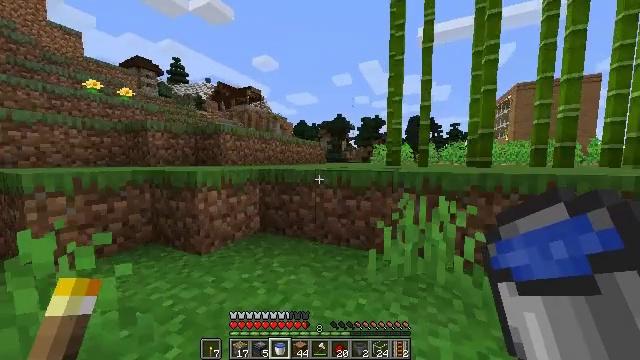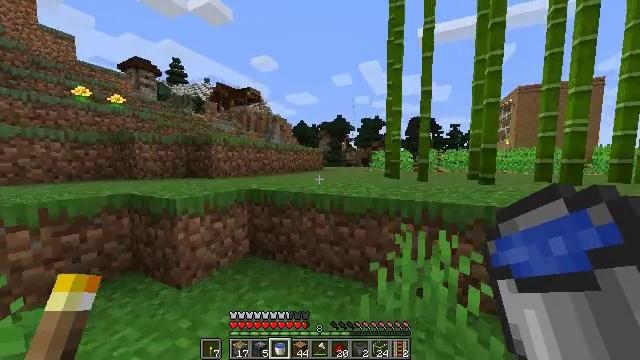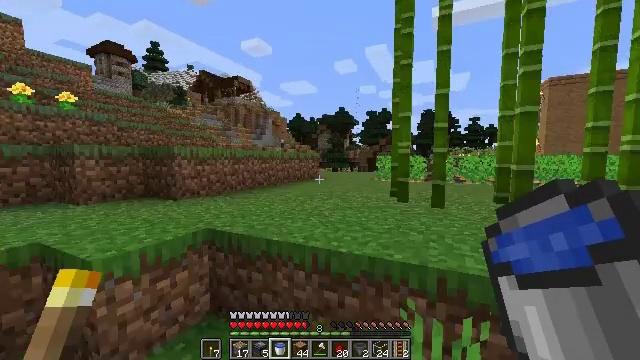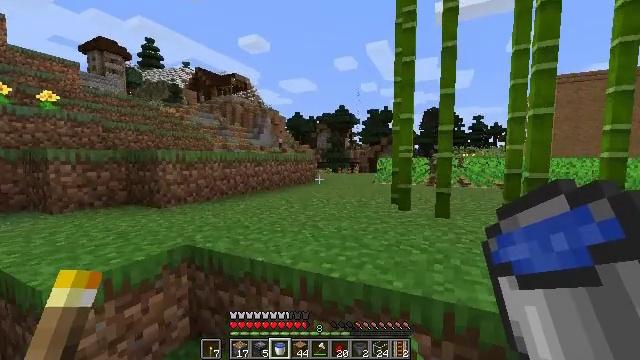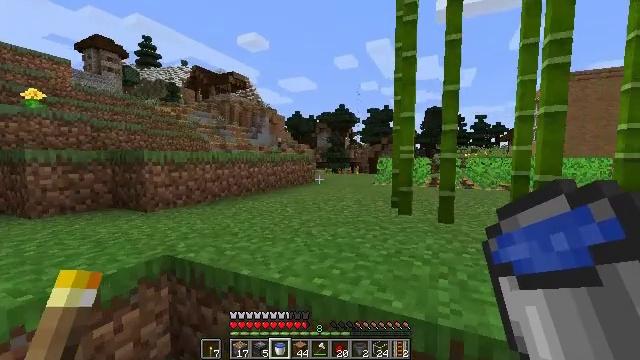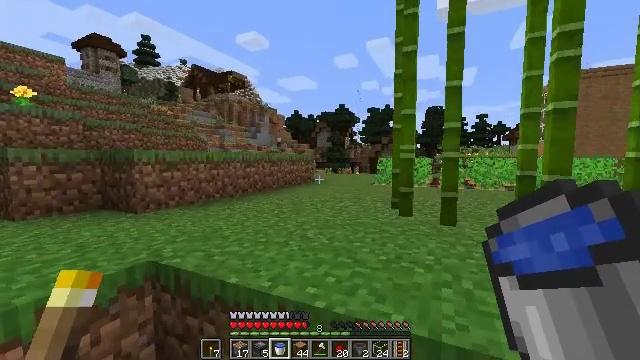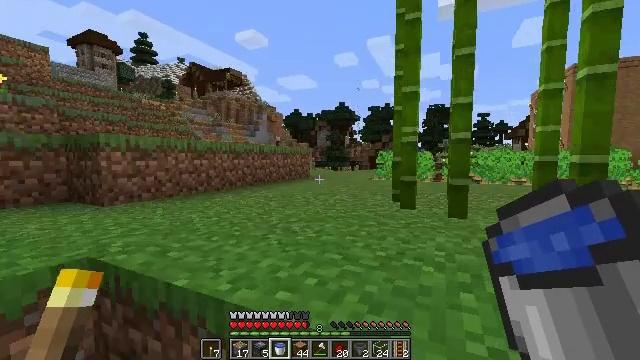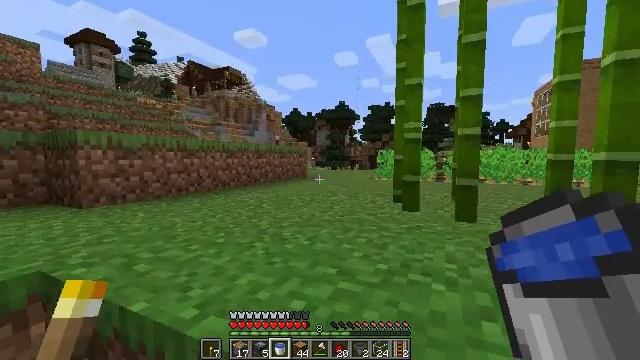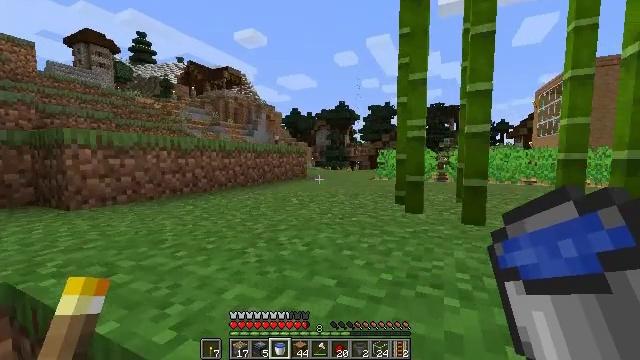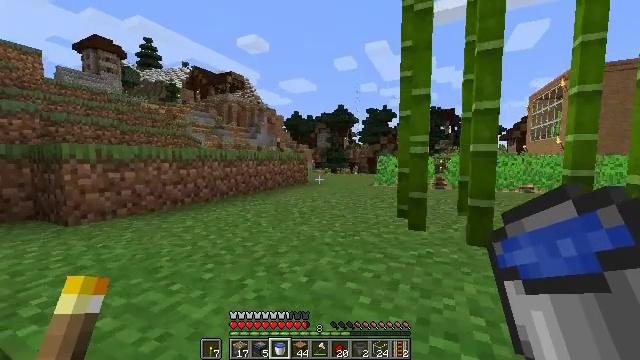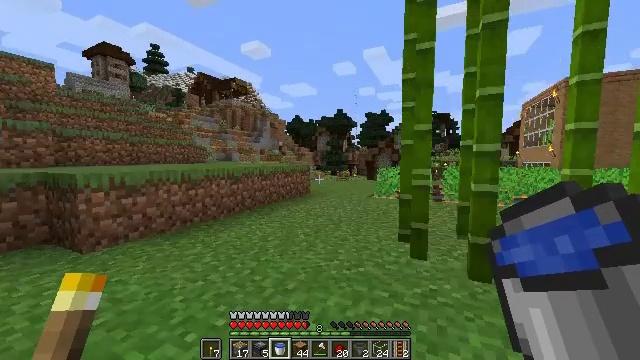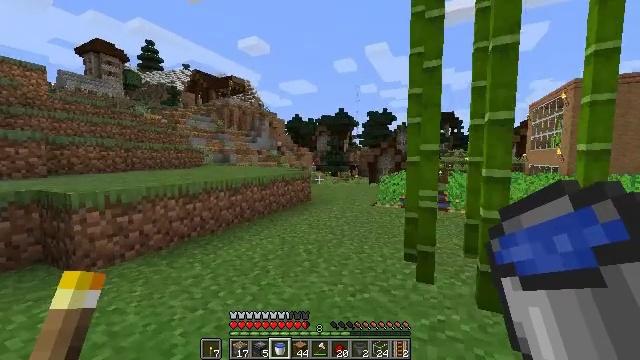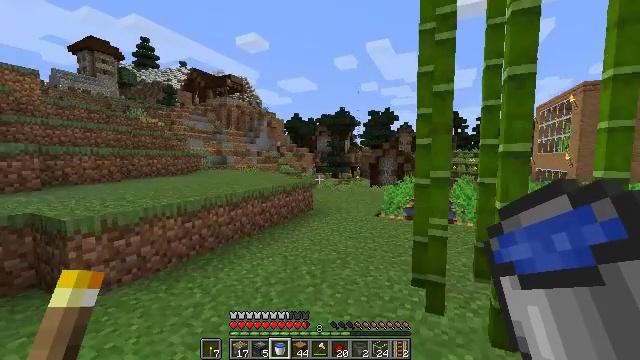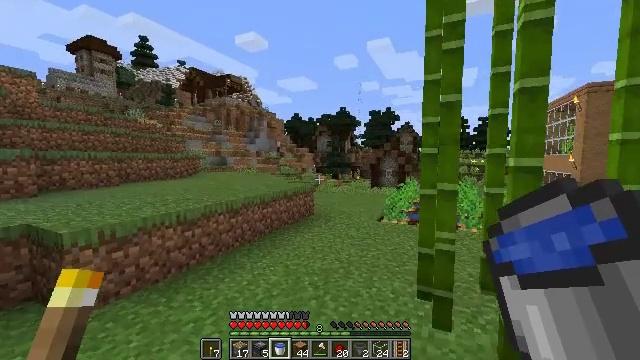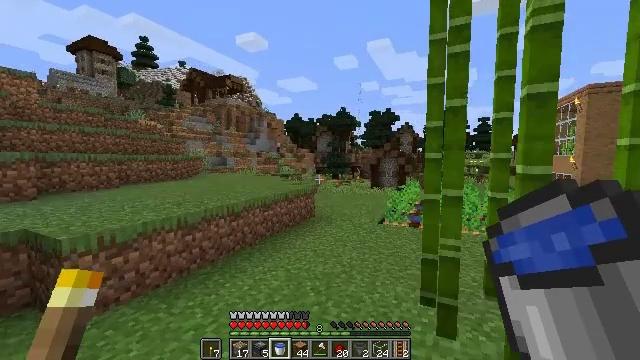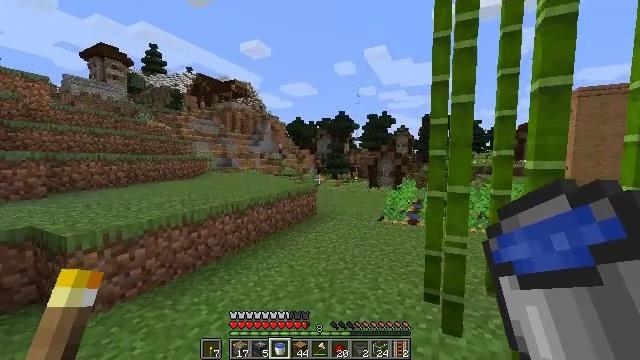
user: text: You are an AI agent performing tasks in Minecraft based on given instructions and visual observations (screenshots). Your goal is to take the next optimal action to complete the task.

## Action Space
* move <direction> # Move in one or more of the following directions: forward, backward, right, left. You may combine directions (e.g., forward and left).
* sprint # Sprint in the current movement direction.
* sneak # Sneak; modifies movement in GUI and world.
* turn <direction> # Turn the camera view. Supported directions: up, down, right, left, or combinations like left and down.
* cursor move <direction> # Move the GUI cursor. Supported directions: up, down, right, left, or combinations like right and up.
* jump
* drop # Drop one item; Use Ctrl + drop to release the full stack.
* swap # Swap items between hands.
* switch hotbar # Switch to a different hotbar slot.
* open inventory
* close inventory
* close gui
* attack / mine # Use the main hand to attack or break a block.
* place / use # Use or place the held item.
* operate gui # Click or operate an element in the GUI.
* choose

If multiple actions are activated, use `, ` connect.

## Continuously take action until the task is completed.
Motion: motion action
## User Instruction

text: Mine stripped jungle log.
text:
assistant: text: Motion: move forward, sprint, jump
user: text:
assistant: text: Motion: move forward, jump
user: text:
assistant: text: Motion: move forward, jump
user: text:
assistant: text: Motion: move forward, jump
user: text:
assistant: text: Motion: move forward, jump
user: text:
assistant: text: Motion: move forward, jump
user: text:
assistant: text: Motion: move forward, jump
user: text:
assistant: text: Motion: move forward, sprint, jump
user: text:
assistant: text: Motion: move forward, sprint, jump
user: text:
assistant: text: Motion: move forward, sprint, jump
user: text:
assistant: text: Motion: move forward, sprint, jump
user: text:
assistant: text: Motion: move forward, jump
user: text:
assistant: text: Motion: move forward, jump
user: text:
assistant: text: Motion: move forward, jump
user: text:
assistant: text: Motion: move forward, jump
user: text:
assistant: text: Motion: move forward, sprint, jump
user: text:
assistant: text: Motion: move forward, sprint, jump
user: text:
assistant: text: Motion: move forward, sprint, jump
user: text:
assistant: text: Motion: move forward, sprint, jump
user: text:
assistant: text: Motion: move forward, sprint, jump
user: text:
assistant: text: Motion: move forward, jump
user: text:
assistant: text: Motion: move forward, jump
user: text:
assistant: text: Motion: move forward, turn right, jump
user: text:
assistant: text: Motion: move forward, turn right, jump
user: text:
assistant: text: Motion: move forward, sprint, turn right, jump
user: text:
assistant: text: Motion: move forward, sprint, turn right, jump
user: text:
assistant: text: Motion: move forward, sprint, turn right, jump
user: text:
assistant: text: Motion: move forward, sprint, turn right and down, jump
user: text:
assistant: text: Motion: move forward, turn right, jump
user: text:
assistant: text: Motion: move forward, jump